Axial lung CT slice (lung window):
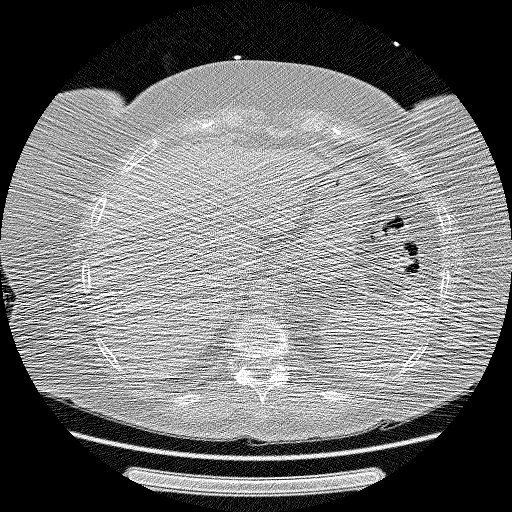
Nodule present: no